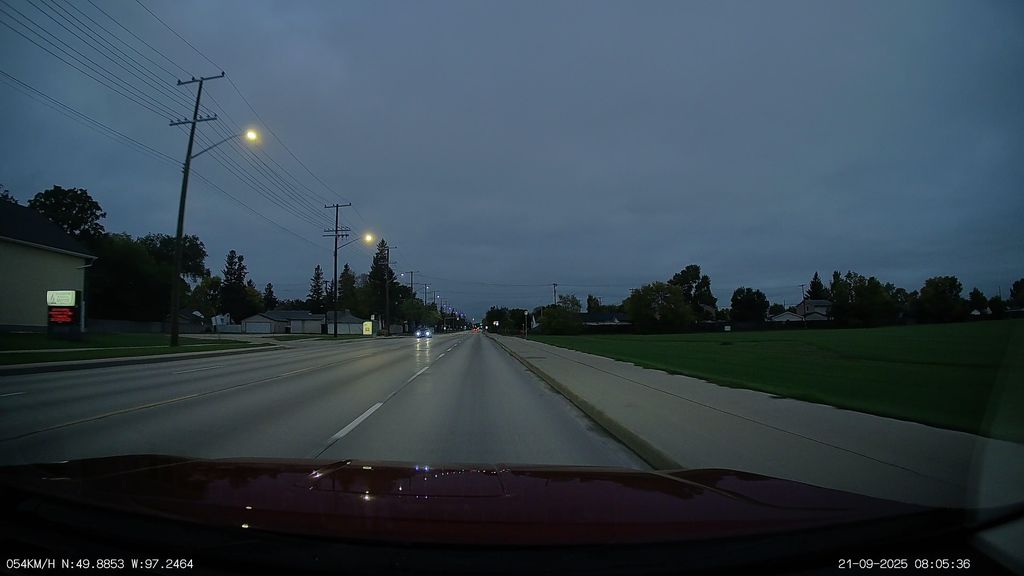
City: winnipeg